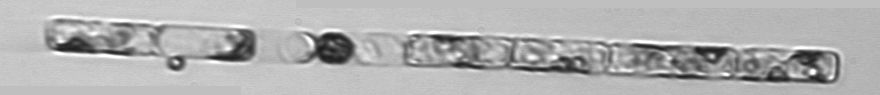
Label: Guinardia_delicatula_TAG_internal_parasite